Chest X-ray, AP view. Patient: 70 years old, sex F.
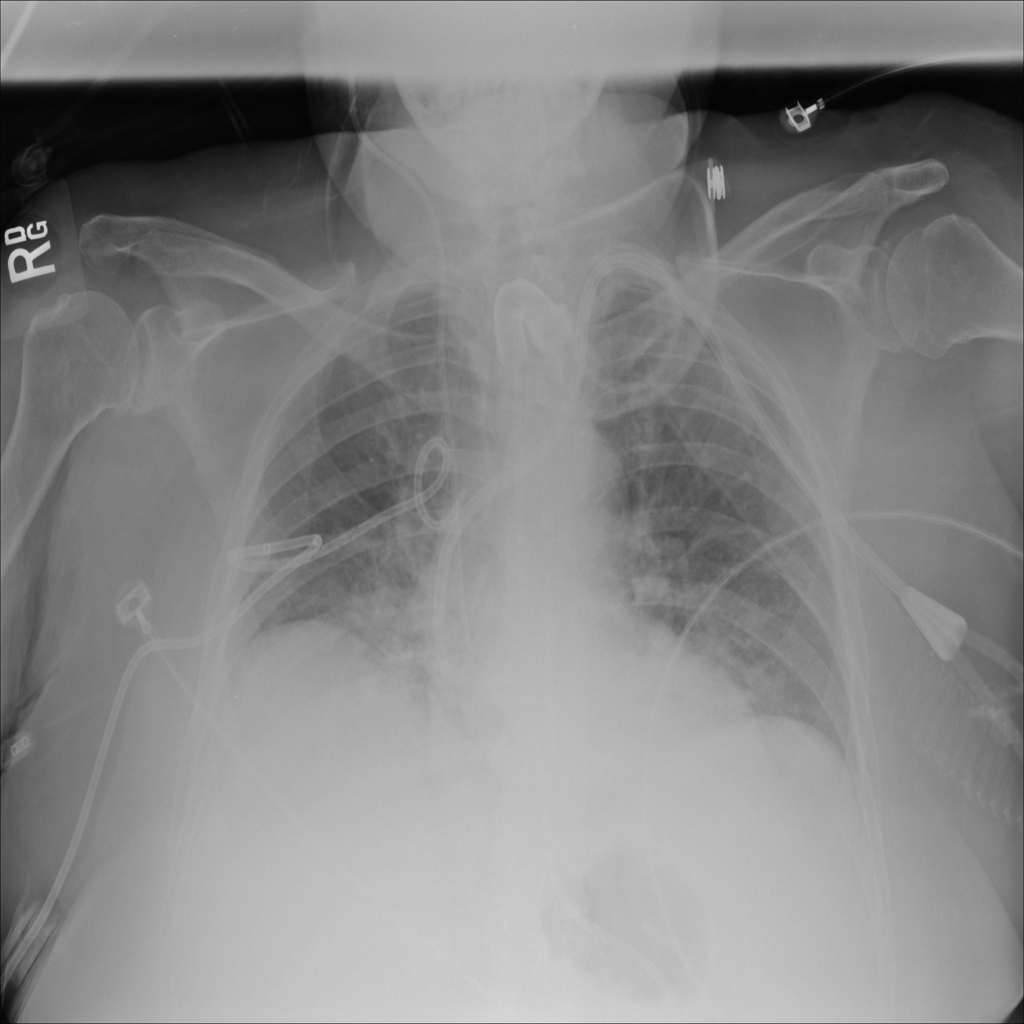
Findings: Atelectasis